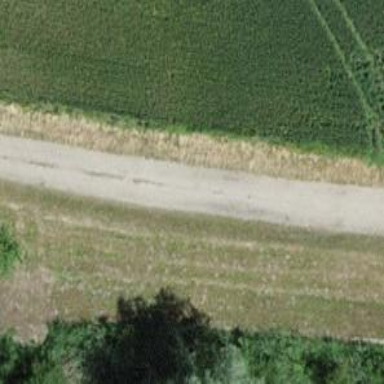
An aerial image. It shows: Compacted track with grade2 level.